Field crop: tomato
Growth stage: 1
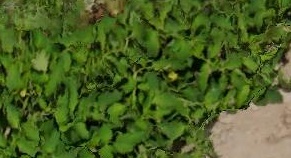
Species: tomato